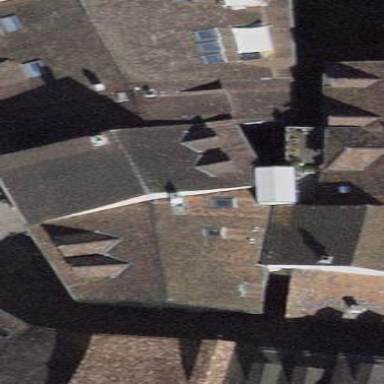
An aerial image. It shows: Building with tile roof.